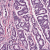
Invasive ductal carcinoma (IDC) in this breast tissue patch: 1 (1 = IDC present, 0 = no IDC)